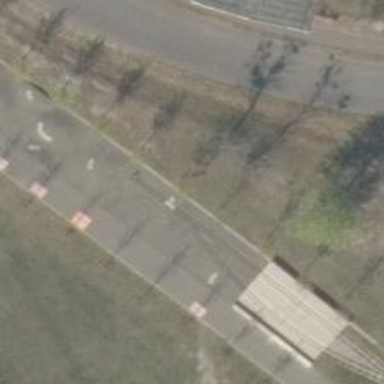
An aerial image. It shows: Abandoned railway.